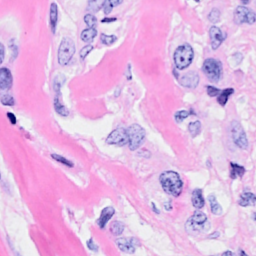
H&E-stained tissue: Breast